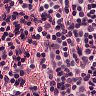
Metastatic tissue present: no